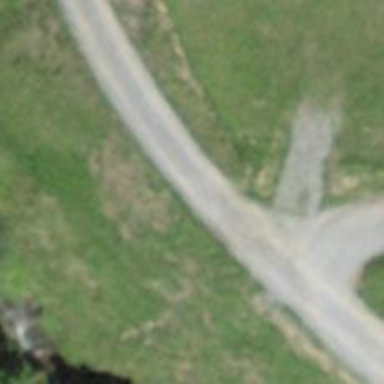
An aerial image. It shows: Track with fine gravel surface of grade2.